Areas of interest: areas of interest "Sport and cultural"
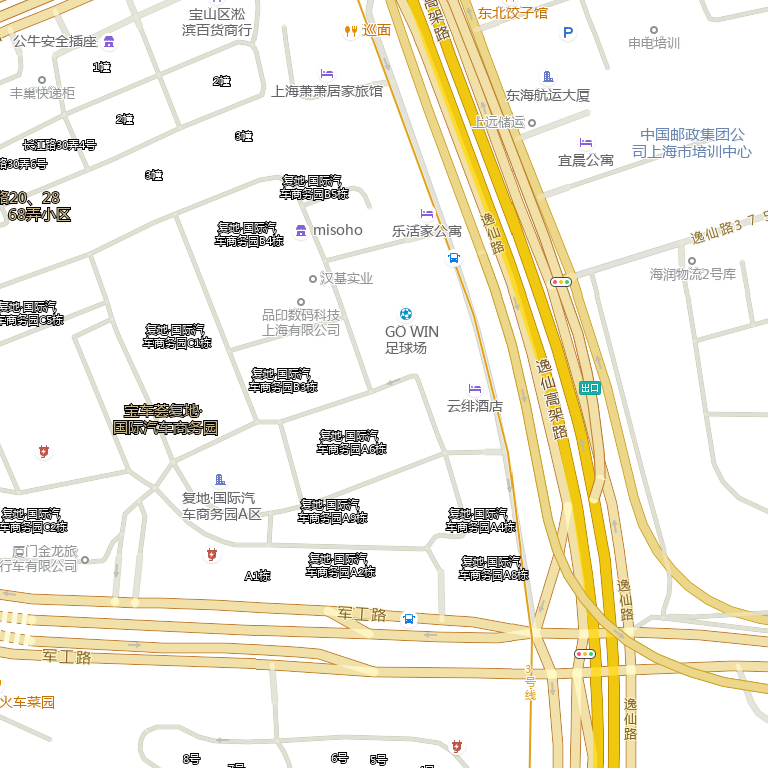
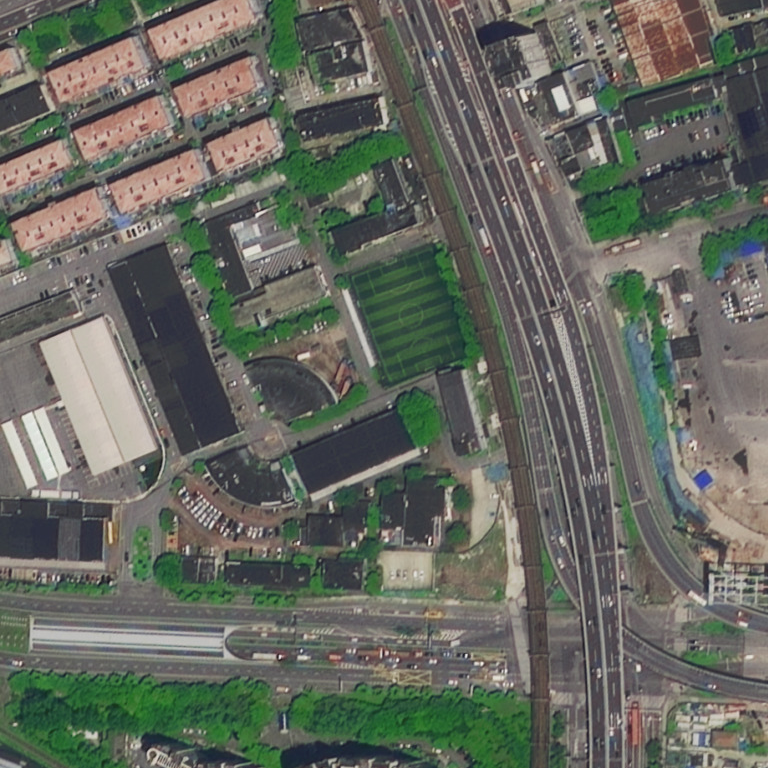